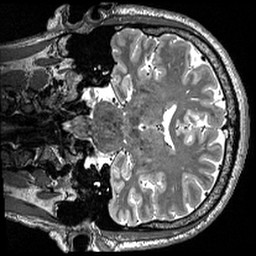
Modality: T2w
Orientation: coronal
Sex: male
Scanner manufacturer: siemens
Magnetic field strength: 3 T
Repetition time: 3 s
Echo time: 0.418 s